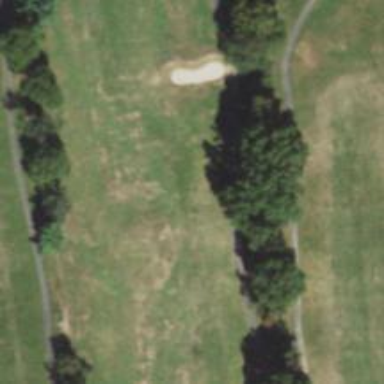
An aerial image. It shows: View of golf hole.